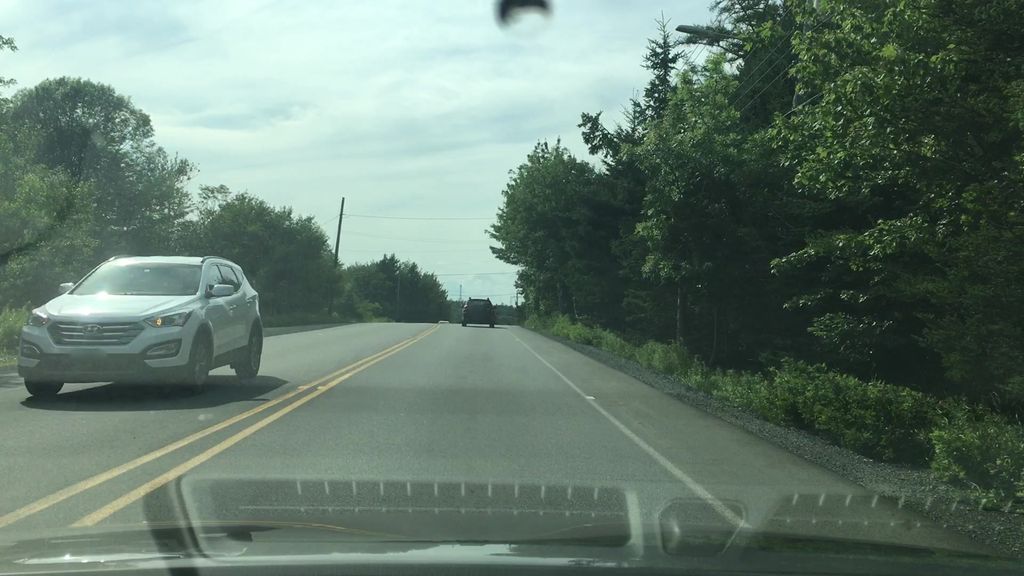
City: halifax